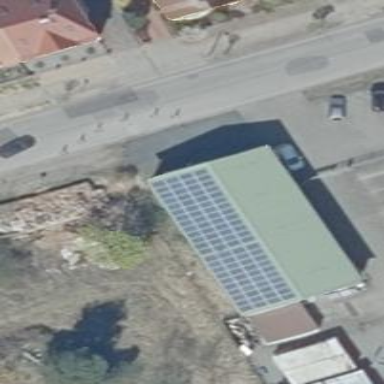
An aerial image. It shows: Small solar photovoltaic panel used as generator to produce electricity.